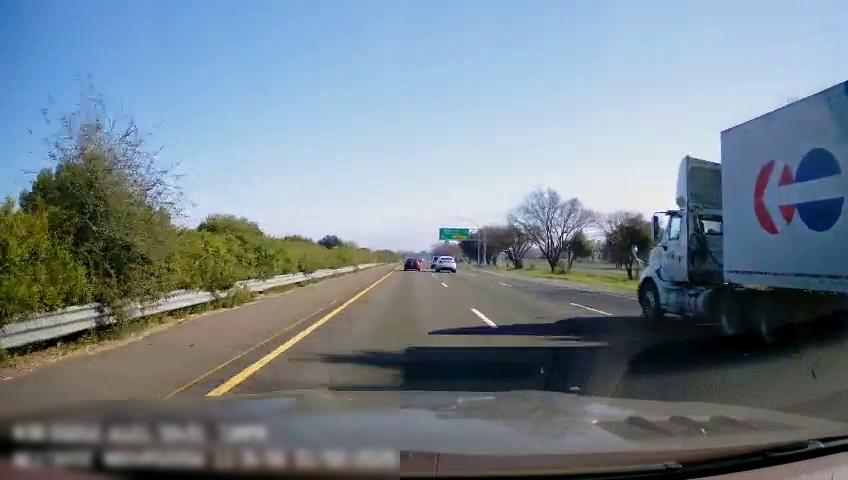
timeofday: Day
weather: Sunny
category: Drivable Space
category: Vehicles | Truck
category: Vehicles | SUV
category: Vehicles | Car
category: Vehicles | SUV
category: Lanes | Current Lane
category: Lanes | Current Lane
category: Lanes | Alternate Lane
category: Lanes | Alternate Lane
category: Traffic | Signs